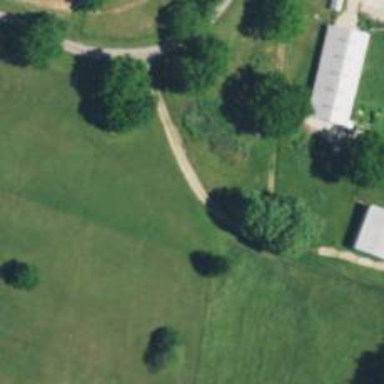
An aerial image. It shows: Driveway leading to service road.